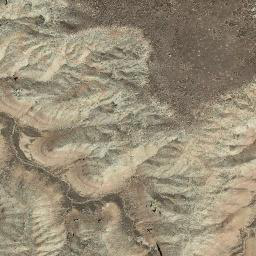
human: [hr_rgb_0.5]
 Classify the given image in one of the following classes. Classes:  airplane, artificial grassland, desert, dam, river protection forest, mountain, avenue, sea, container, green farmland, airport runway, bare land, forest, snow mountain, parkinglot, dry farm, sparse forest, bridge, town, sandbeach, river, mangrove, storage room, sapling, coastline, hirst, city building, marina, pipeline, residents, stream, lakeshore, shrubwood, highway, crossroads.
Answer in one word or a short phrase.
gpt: mountain